Field crop: maize
Growth stage: 2
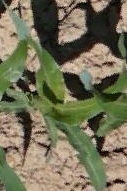
Species: maize